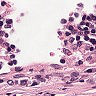
Metastatic tissue present: no